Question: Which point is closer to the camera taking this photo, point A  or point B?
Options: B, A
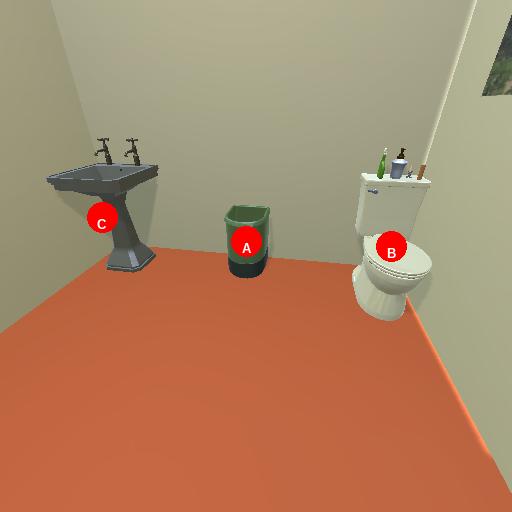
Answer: B